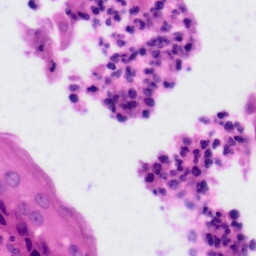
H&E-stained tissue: Tonsil